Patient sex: M
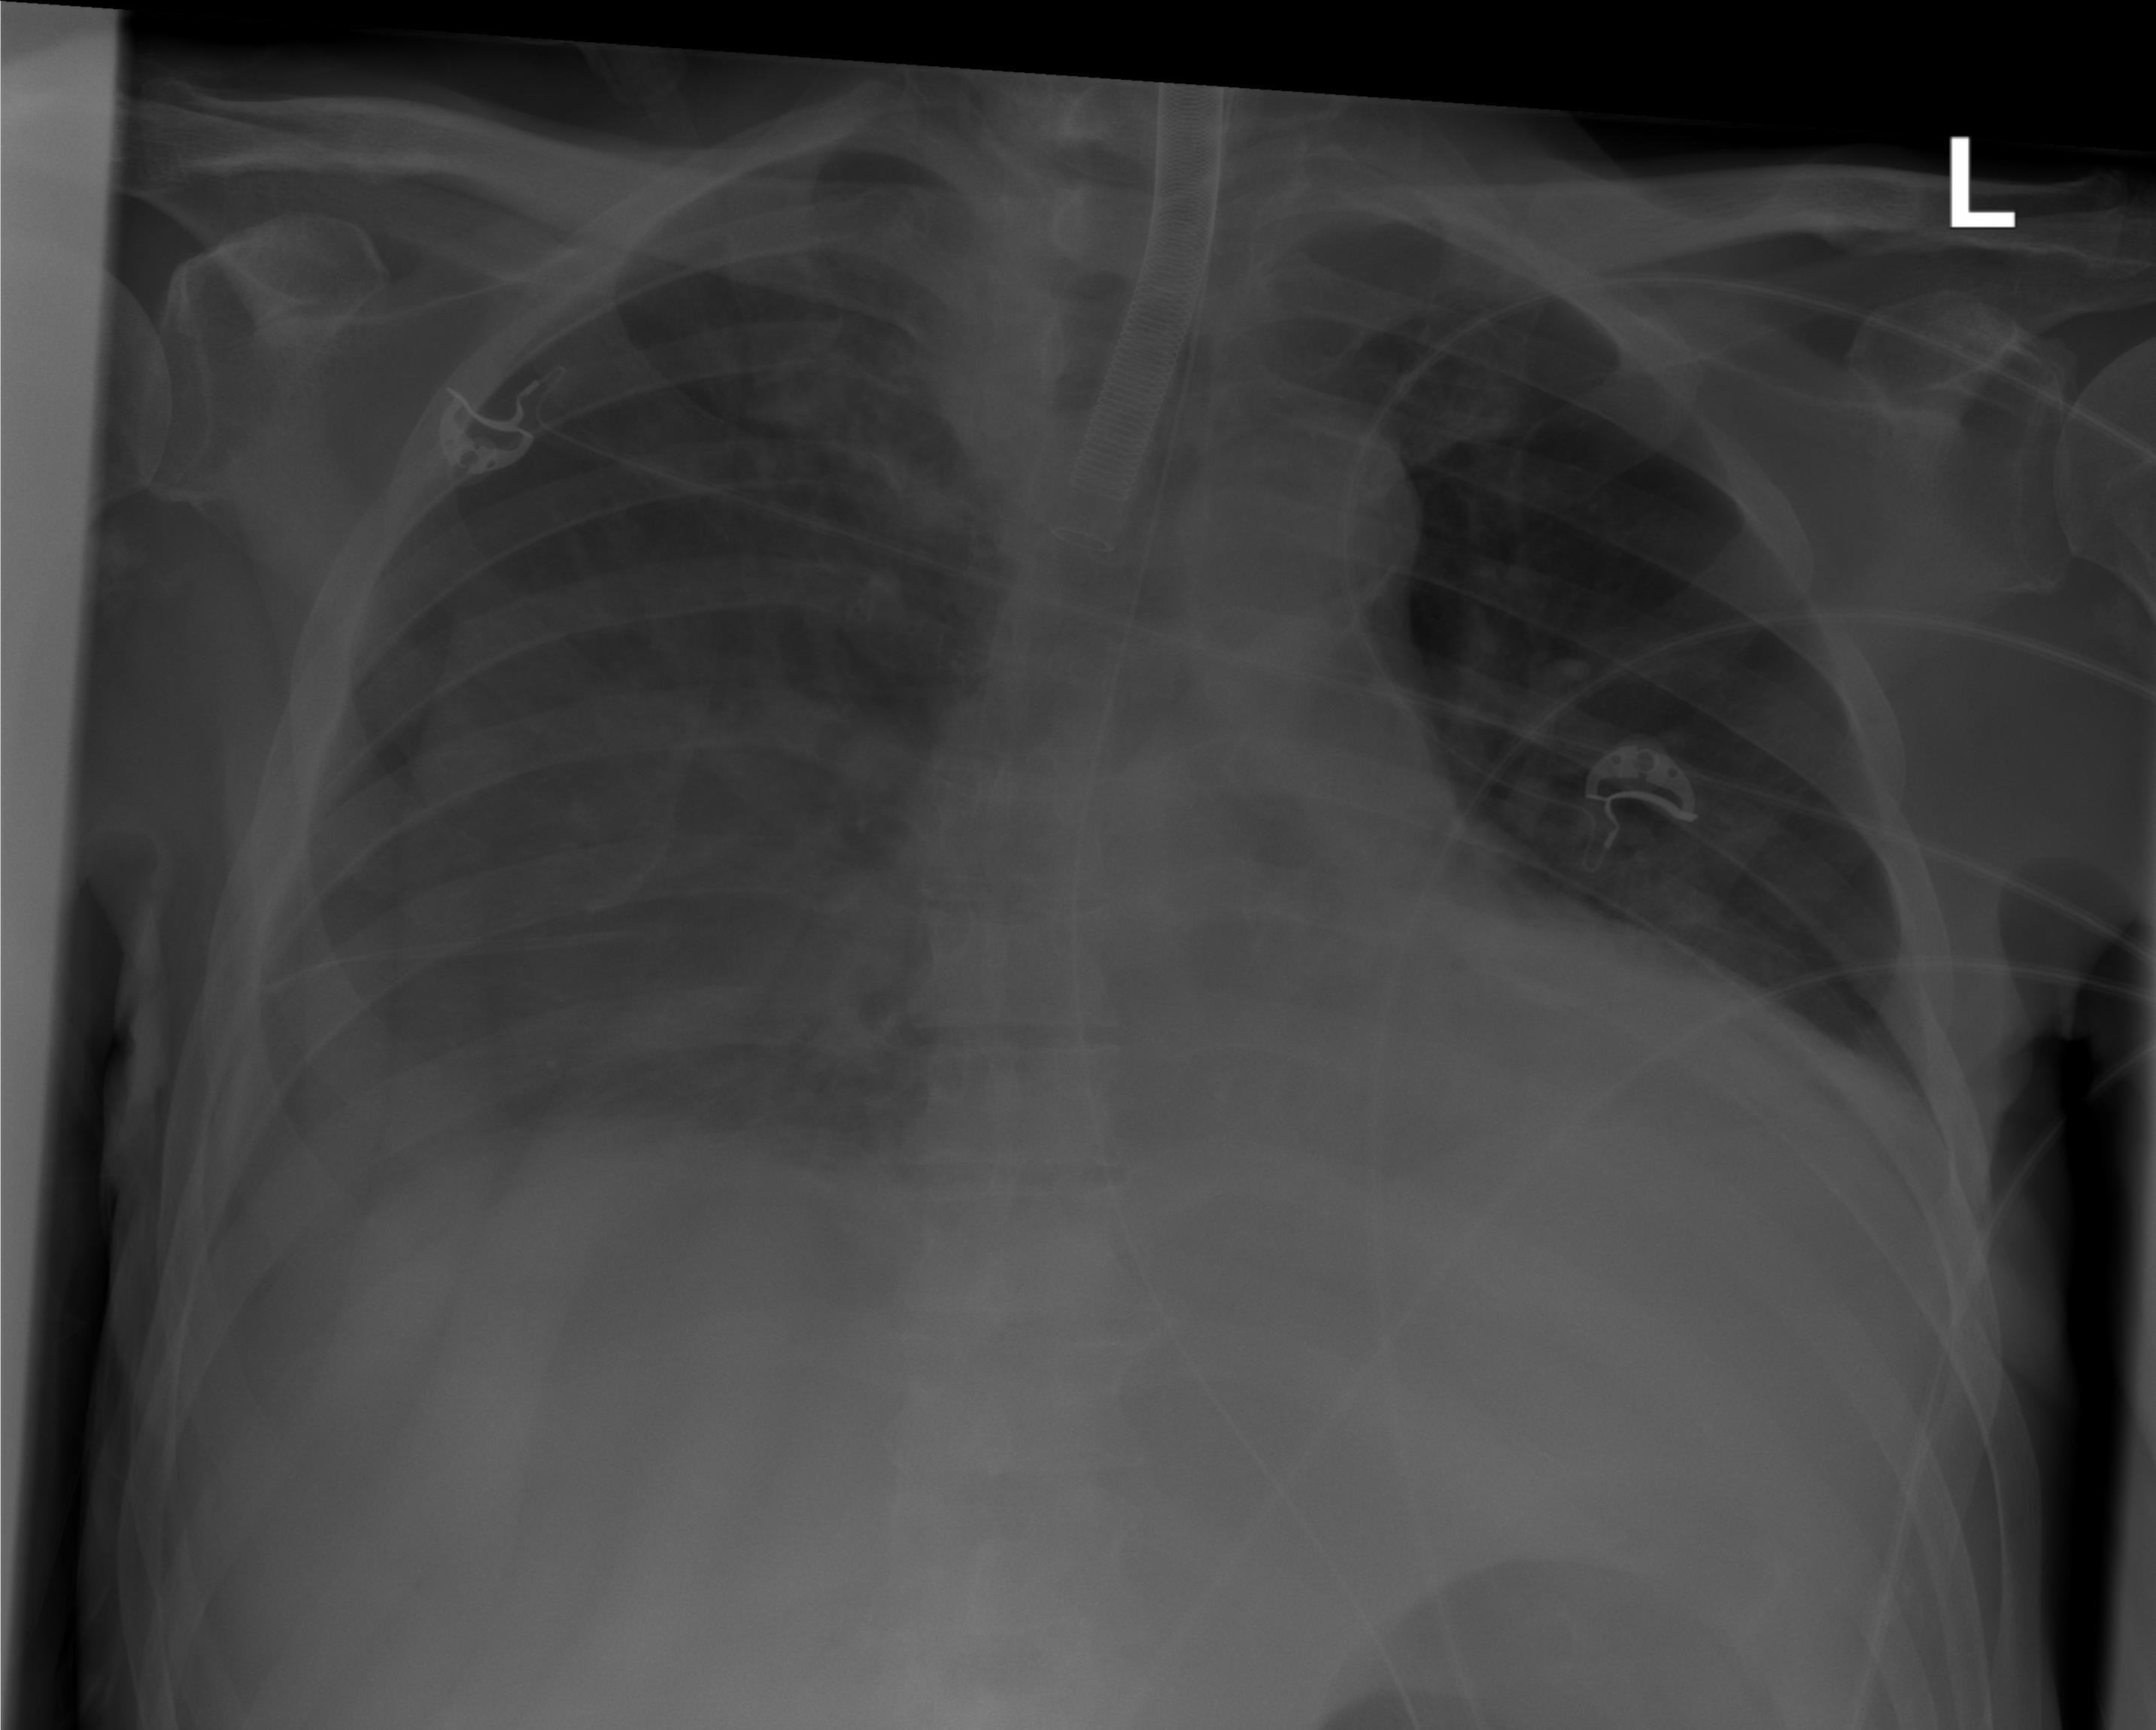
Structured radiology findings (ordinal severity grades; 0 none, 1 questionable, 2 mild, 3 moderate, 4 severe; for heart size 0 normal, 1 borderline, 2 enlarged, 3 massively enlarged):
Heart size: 2
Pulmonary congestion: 2
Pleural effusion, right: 3
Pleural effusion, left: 0
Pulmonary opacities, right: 0
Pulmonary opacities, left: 0
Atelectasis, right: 0
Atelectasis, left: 0